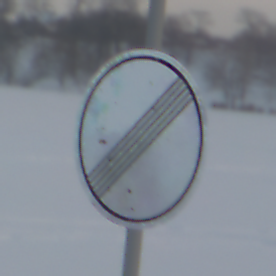
Verkehrszeichen: EndeSaemtlicherBegrenzungen
Umgebung: Outdoor, Nature
Tageszeit: SunriseSunset
Wetter: PartlyCloudy
Licht: Natural
Jahreszeit: NotSpecified
Kontrast: LowContrast